Field crop: maize
Growth stage: 2
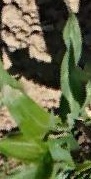
Species: maize